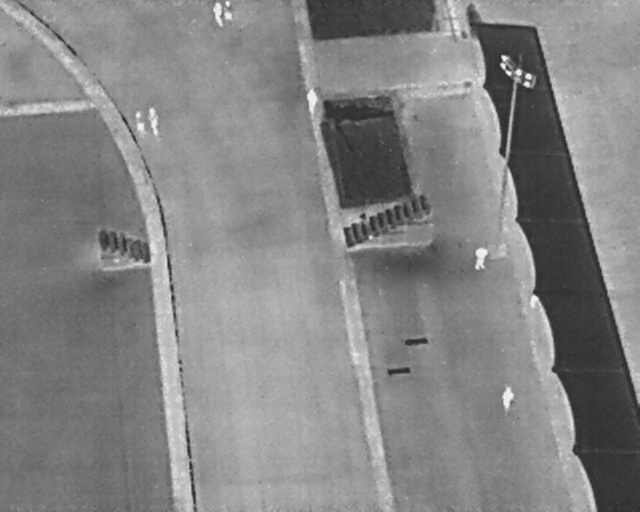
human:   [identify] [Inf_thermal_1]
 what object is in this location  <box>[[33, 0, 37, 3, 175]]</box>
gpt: <ref>1 medium person at the top</ref>